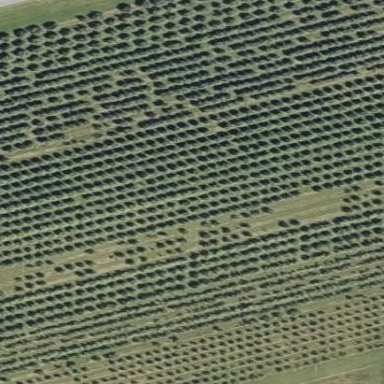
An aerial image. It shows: Orchard.